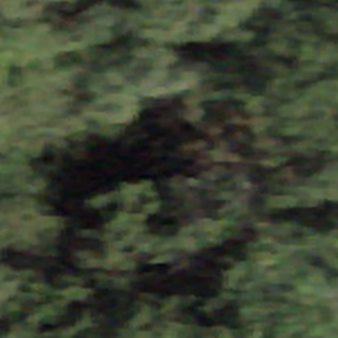
Label: other